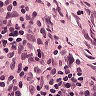
Metastatic tissue present: no